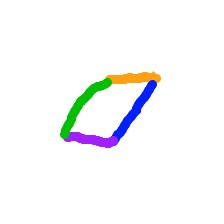
Shape: parallelogram